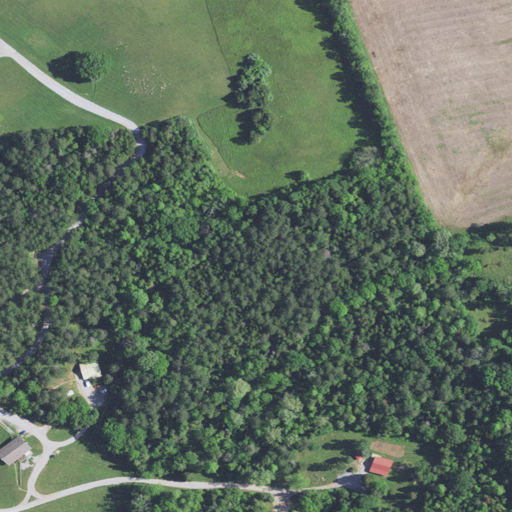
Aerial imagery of valley in Kentucky named Coomer Hollow containing mixed forest, pasture, evergreen forest, low intensity development, cultivated crops, medium intensity development, and open development